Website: walmart
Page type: payment
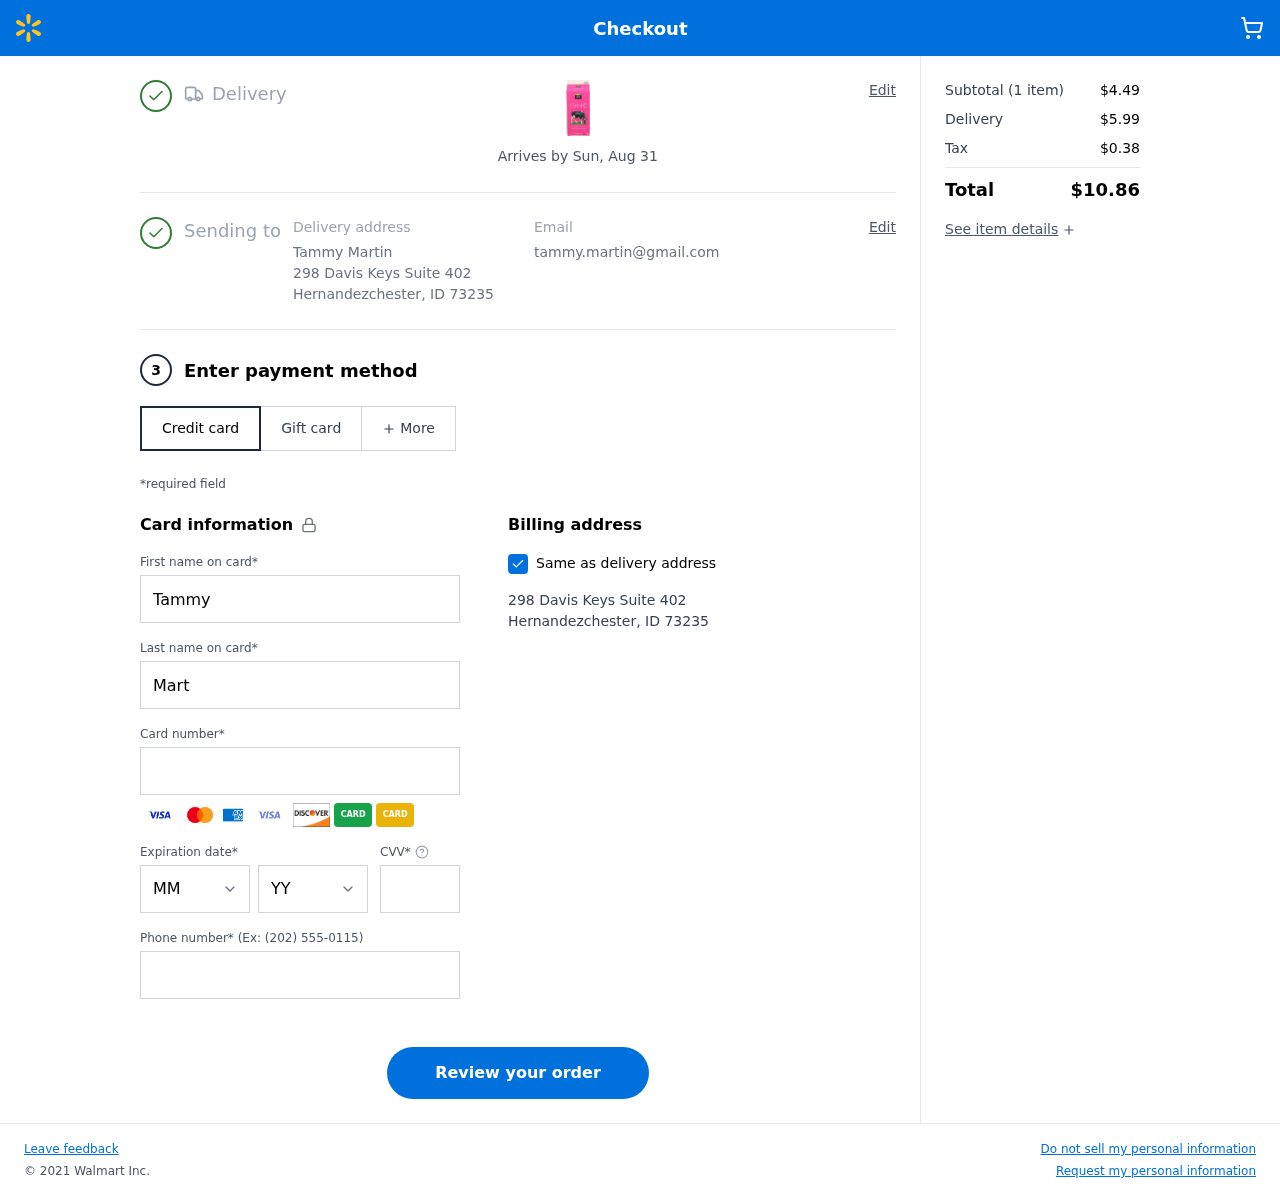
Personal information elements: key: PII_CARD_CVV
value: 141
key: PII_CARD_EXPIRY_MONTH
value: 07
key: PII_CARD_EXPIRY_YEAR
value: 28
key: PII_CARD_NUMBER
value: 2290 7574 7370 1399
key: PII_CITY
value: Hernandezchester
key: PII_EMAIL
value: tammy.martin@gmail.com
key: PII_FIRSTNAME
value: Tammy
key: PII_FULLNAME
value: Tammy Martin
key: PII_LASTNAME
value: Martin
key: PII_PHONE
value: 6419822414
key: PII_POSTCODE
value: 73235
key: PII_STATE_ABBR
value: ID
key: PII_STREET
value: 298 Davis Keys Suite 402
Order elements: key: ORDER_DELIVERY_DATE
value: Arrives by Sun, Aug 31
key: ORDER_NUM_ITEMS
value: (1 item)
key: ORDER_SUBTOTAL
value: $4.49
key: ORDER_SHIPPING_COST
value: $5.99
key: ORDER_TAX
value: $0.38
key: ORDER_TOTAL
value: $10.86